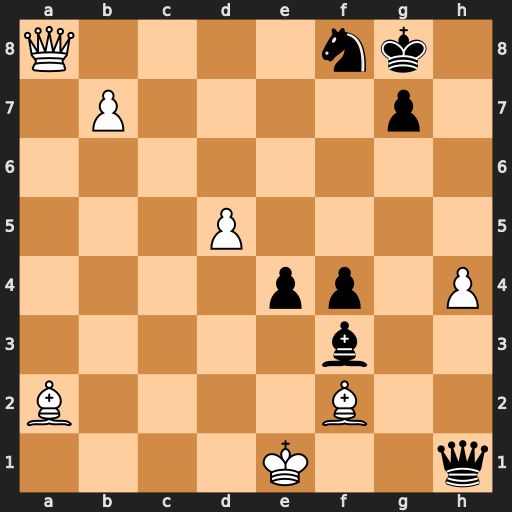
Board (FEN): Q4nk1/1P4p1/8/3P4/4pp1P/5b2/B4B2/4K2q
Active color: w
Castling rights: -
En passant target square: -
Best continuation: Kd2 e3+ Bxe3